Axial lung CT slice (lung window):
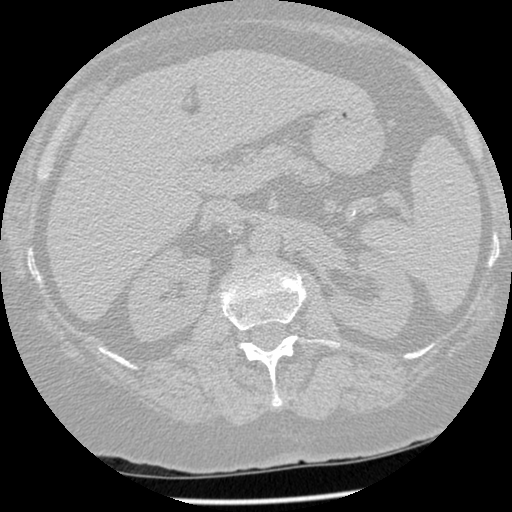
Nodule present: no